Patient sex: M
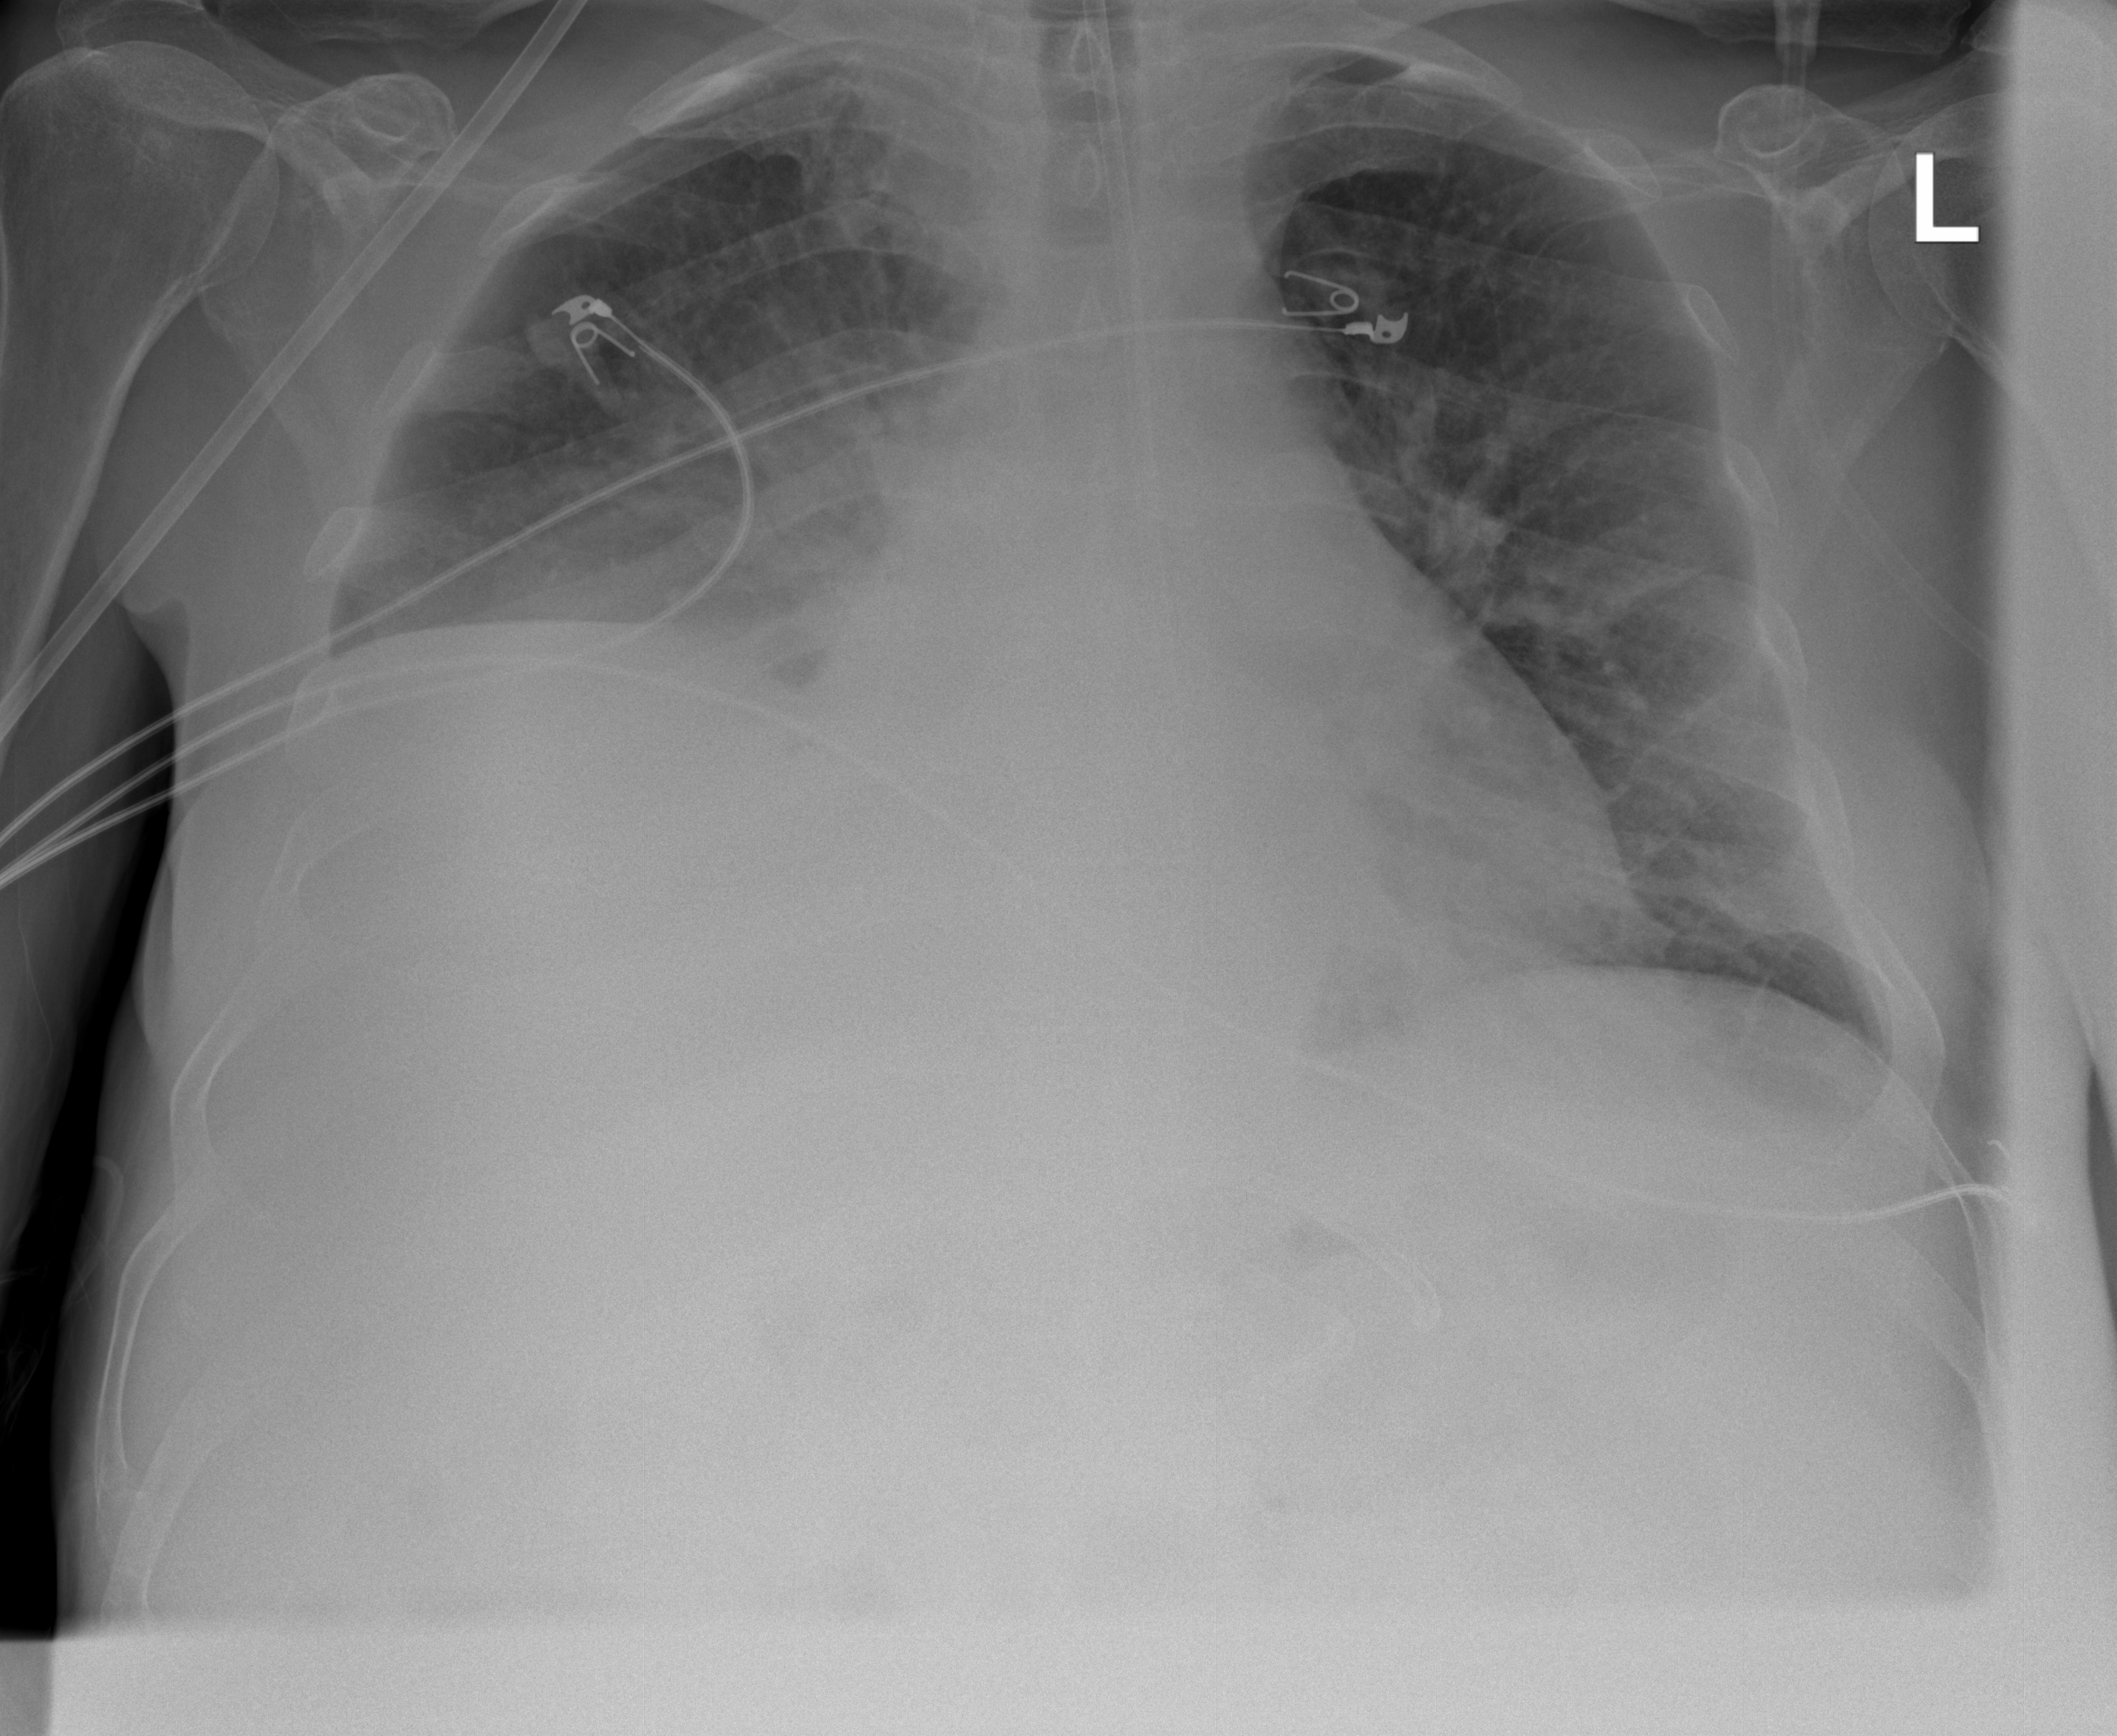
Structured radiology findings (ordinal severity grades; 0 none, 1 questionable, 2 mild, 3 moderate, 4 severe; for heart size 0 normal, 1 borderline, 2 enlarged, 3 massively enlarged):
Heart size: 2
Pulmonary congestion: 1
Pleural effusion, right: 1
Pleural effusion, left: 0
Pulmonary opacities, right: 0
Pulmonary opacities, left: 0
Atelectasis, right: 2
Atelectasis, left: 1